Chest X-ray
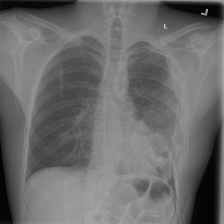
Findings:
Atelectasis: negative
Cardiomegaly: negative
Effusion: negative
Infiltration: negative
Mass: negative
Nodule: negative
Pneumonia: negative
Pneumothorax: positive
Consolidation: negative
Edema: negative
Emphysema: negative
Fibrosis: negative
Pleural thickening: negative
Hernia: negative